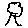
Label: tree